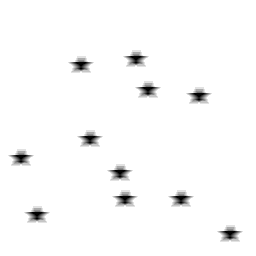
Squares: 0
Triangles: 0
Stars: 11
Total shapes: 11